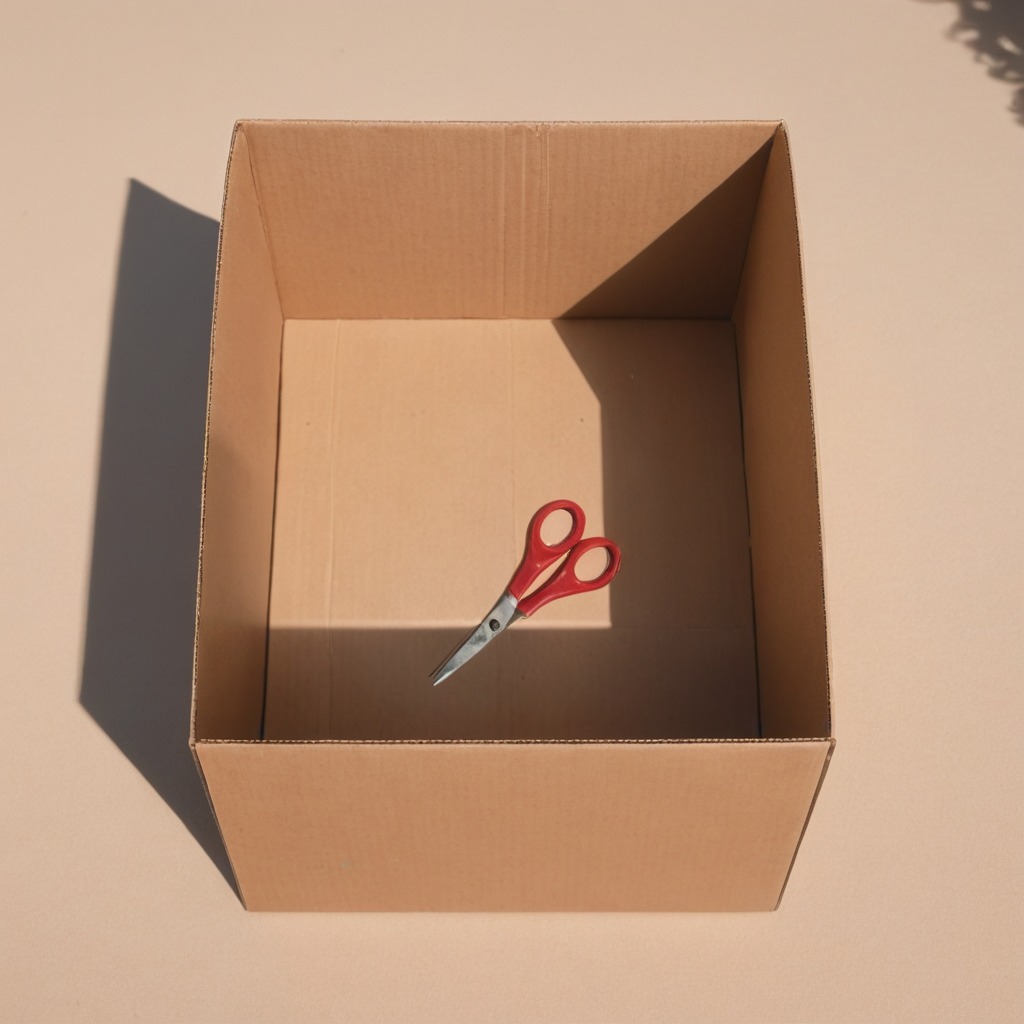
A scissor is lying on the cardboard box surface.